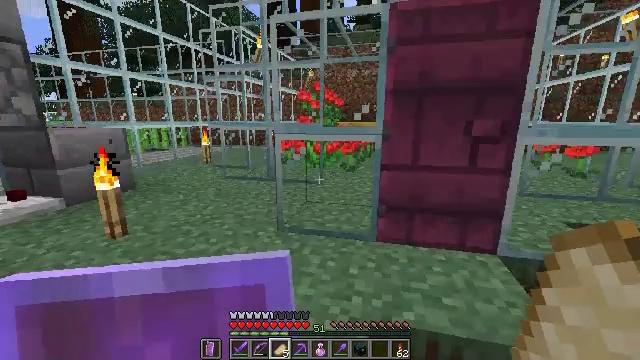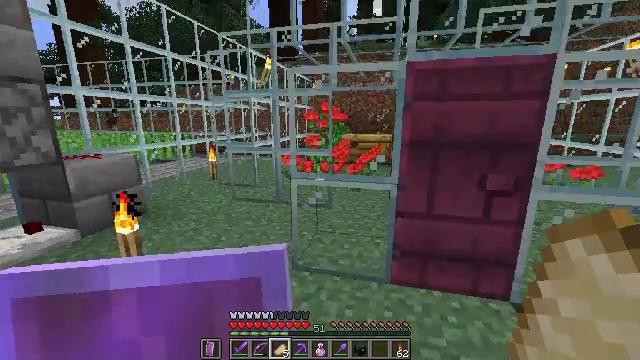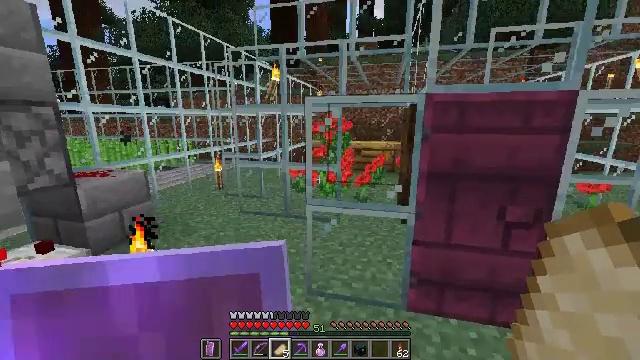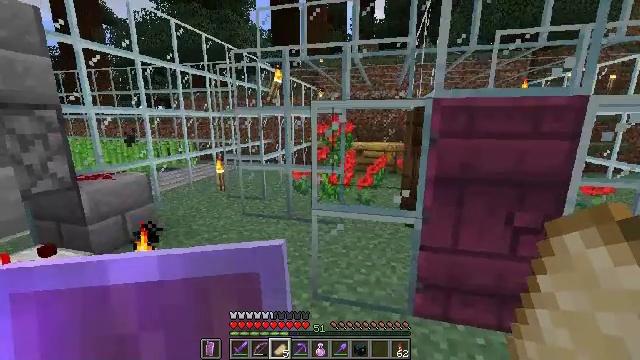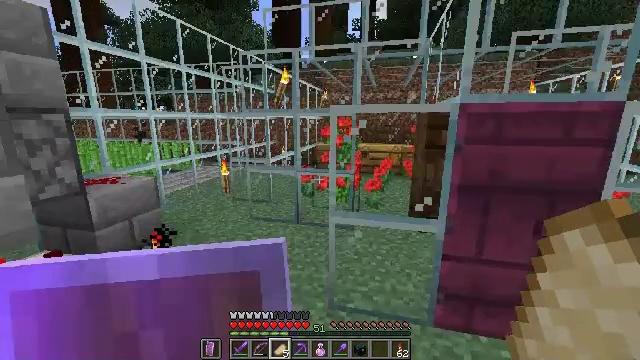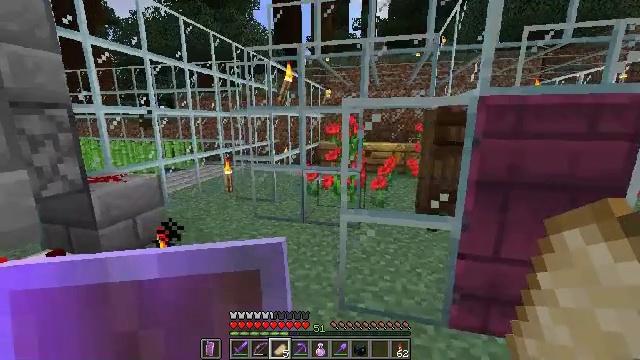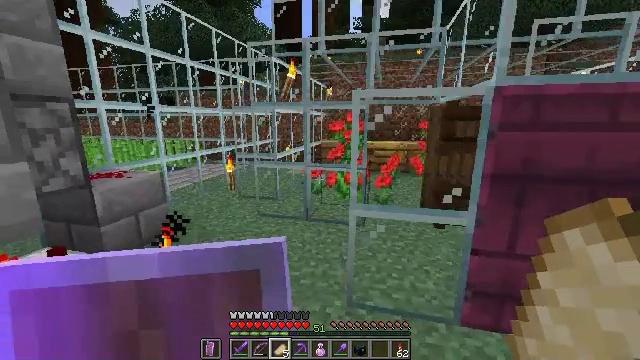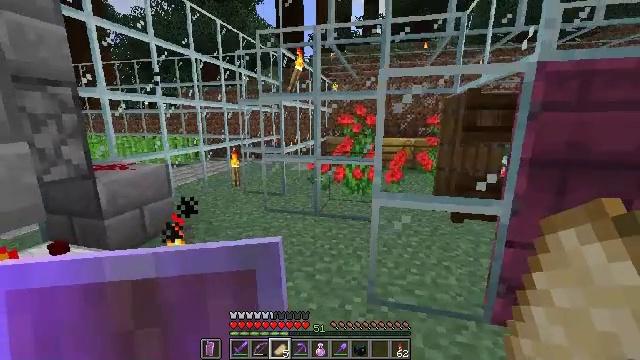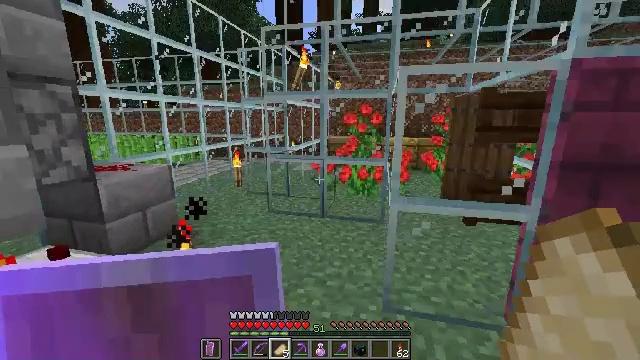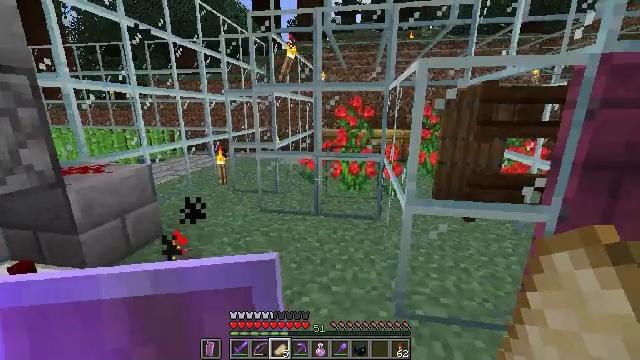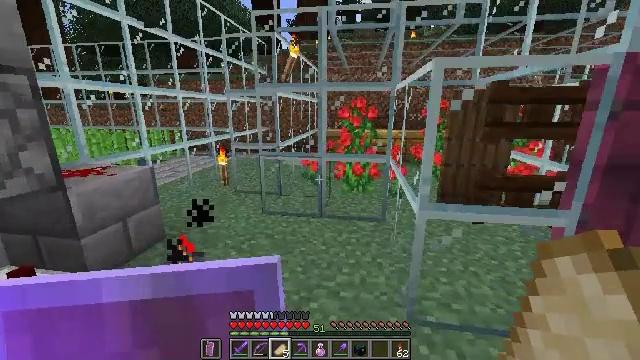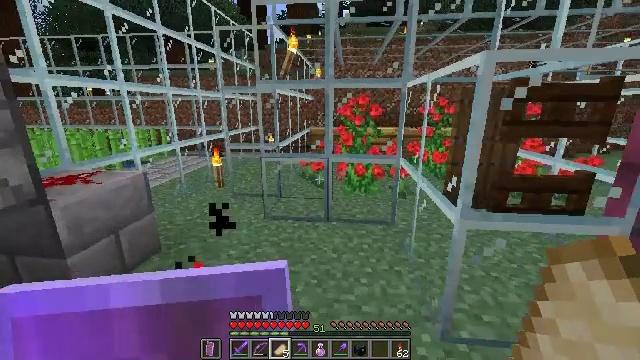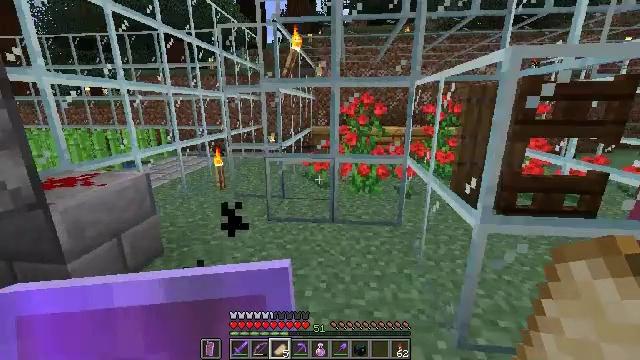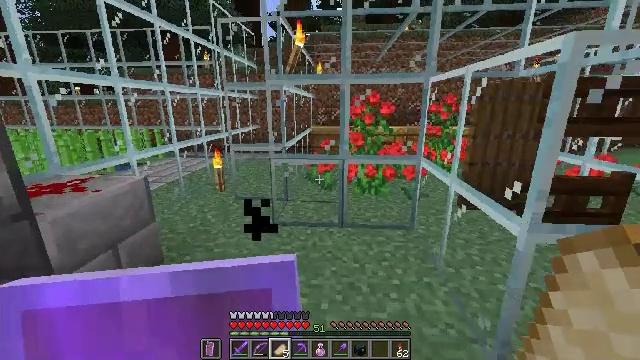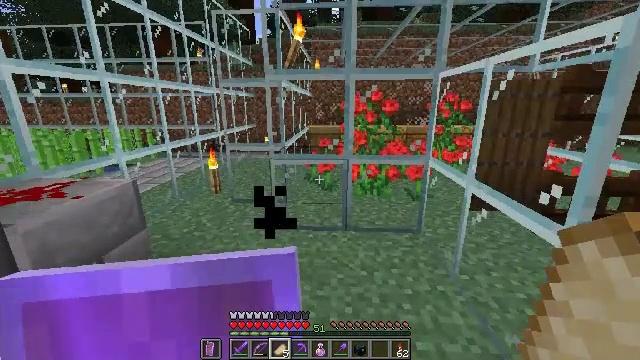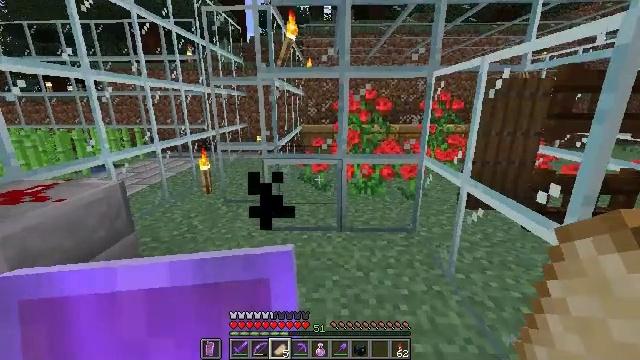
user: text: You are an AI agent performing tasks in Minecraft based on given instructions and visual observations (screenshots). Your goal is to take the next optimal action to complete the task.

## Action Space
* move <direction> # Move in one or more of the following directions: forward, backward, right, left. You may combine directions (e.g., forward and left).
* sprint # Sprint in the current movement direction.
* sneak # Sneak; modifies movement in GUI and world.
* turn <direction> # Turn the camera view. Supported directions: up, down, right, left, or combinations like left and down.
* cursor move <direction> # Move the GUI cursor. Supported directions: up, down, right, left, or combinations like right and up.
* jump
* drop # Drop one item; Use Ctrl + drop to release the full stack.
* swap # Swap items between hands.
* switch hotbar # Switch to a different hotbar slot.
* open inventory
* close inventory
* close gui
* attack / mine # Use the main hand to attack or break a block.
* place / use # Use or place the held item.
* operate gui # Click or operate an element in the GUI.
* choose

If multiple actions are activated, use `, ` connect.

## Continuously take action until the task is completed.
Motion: motion action
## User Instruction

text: Mine grass block from the ground.
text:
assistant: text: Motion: move forward and move left, jump
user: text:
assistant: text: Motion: move forward and move left, jump
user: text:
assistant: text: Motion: move forward and move left
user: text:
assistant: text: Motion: move forward and move left
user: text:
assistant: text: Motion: move forward and move left
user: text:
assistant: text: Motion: move forward and move left
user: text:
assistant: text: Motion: move forward and move left
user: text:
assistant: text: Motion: move forward and move left
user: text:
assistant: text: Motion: move forward and move left, turn right and down
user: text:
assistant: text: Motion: move forward and move left
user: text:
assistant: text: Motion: move forward and move left, turn right
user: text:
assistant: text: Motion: move forward and move left
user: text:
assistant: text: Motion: move forward, turn right
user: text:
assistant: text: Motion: turn right
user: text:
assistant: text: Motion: turn right
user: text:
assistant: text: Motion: turn right
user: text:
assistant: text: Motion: no_op
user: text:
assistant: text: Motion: no_op
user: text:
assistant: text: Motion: no_op
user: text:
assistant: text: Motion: no_op
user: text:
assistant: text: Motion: no_op
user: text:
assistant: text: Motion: no_op
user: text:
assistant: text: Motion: no_op
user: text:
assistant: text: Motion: no_op
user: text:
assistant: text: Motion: no_op
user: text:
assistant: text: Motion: no_op
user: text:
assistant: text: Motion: turn right and up
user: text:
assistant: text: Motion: move forward, turn right
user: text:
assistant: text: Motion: move forward, turn right and down
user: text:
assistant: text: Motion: move forward, turn right and down